Field crop: maize
Growth stage: 2
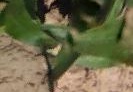
Species: maize